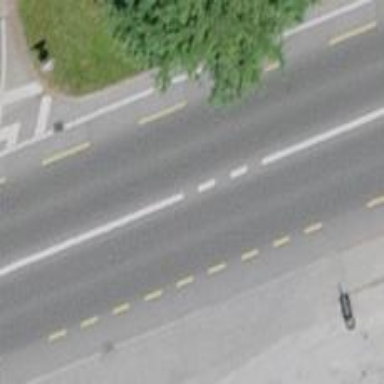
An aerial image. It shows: Primary highway with asphalt surface and designated cycle lane.